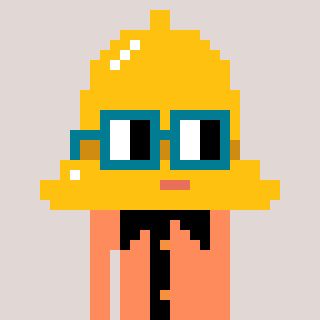
a pixel art character with square dark green glasses, a bell-shaped head and a peachy-colored body on a warm background